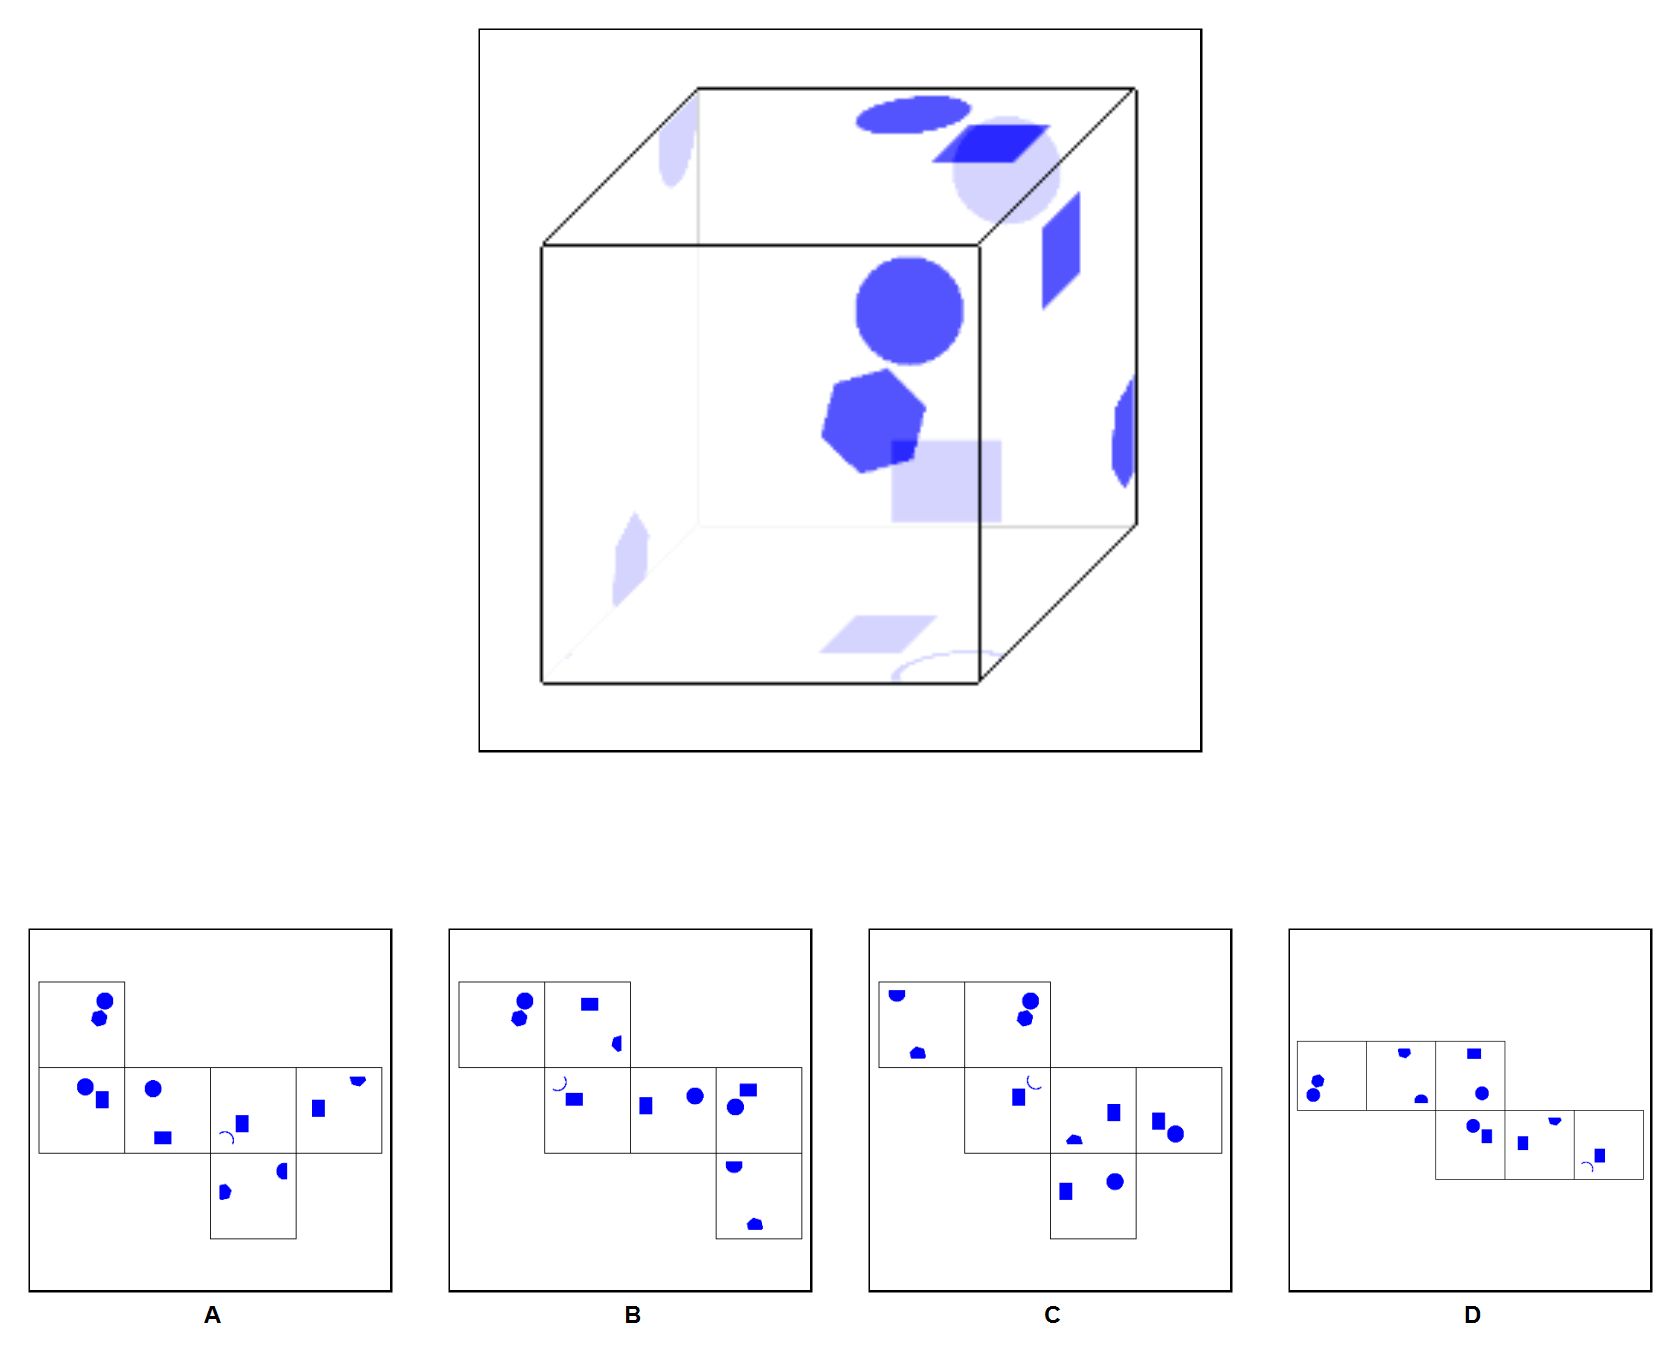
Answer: A